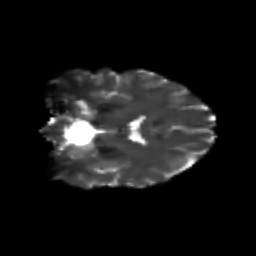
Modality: T2w
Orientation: coronal
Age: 24
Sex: female
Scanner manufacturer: siemens
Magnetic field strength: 3 T
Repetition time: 3.5 s
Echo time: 0.104 s